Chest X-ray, PA view. Patient: 35 years old, sex F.
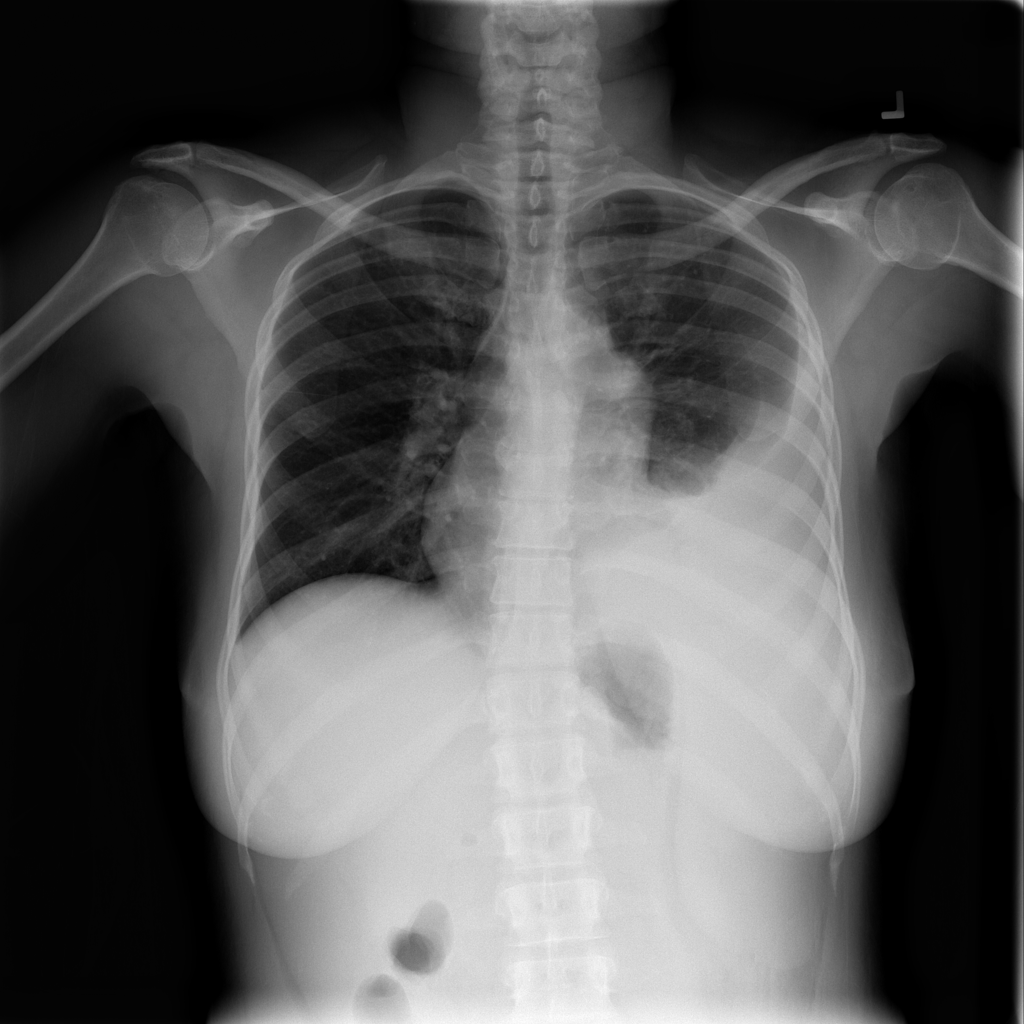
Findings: Effusion